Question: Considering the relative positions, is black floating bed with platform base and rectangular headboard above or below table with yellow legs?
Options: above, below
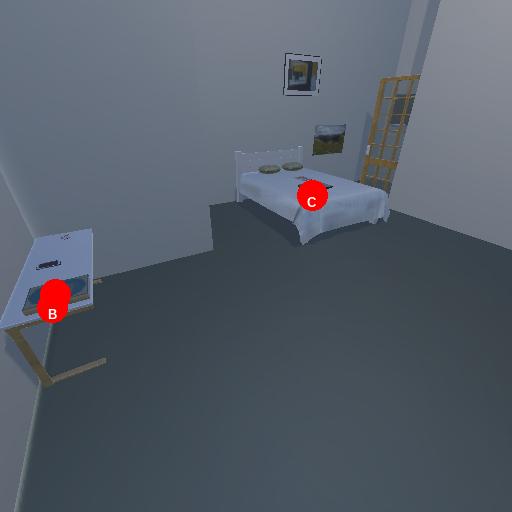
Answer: above